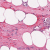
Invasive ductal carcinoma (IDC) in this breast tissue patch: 0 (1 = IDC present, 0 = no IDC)